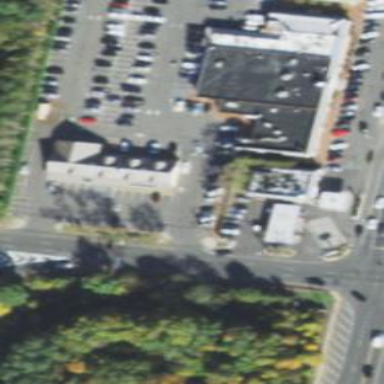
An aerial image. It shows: Fuel station.